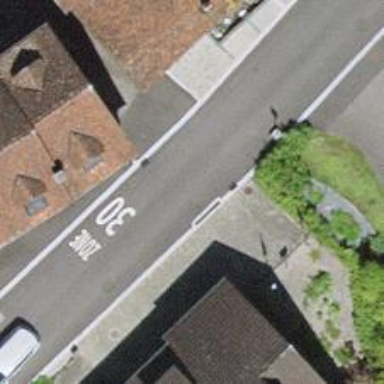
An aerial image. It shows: Smoothly paved residential road.